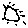
Label: sun